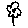
Label: flower